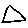
Label: triangle